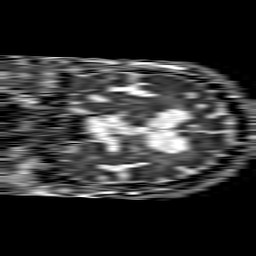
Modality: ADC
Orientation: coronal
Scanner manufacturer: philips
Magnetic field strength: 1.5 T
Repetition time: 4.6 s
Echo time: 0.08941 s